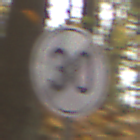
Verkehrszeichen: EndeGeschwindigkeit30
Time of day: MorningAfternoon
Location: Outdoor (Nature)
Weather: Overcast
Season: Autumn
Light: Natural